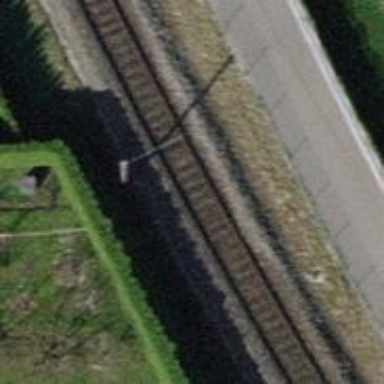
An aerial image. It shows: Solitary milestone along the railway.